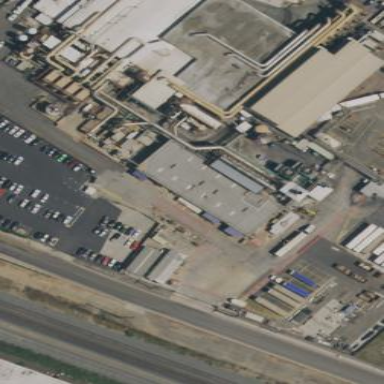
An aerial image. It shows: Industrial building.